Question: The API call was successful but it says:
> Expected a value of type 'FutureOr<List>', but got one of type 'List'
Maybe I am assigning the value that I got in wrong format.

here is my product controller:
'''
var isLoading = true.obs;
RxList<WelcomeElement> productList = <WelcomeElement>[].obs;
@override
void onInit() {
fetchProducts();
super.onInit();
}
Future fetchProducts() async {
try {
isLoading(true);
var products = await RemoteServices.fetchProduct();
if (products != null) {
productList.assignAll(products);
}
} finally {
isLoading(false);
}
}
}
'''
And here is my remote_service file:
'''
class RemoteServices {
static List<WelcomeElement> productList = [];
static var client = http.Client();
static Future<List<WelcomeElement>> fetchProduct() async {
var response = await client.get("https://steakbox.com/getfood.php",
headers: {
"Accept": "application/json",
"Access-Control-Allow-Origin": "*"
});
if (response.statusCode == 200) {
var jsonString = json.decode(response.body);
print(jsonString);
return jsonString;
} else {
return null;
}
}
}
'''
And please have a look at my model (generated from quictype:
'''
List<dynamic> welcomeFromJson(String str) =>
List<dynamic>.from(json.decode(str).map((x) => x));
String welcomeToJson(List<dynamic> data) =>
json.encode(List<dynamic>.from(data.map((x) => x)));
class WelcomeElement {
WelcomeElement({
this.id,
this.name,
this.desc,
this.typeName,
this.cookingName,
this.minPrice,
this.maxPrice,
});
int id;
String name;
String desc;
String typeName;
String cookingName;
double minPrice;
double maxPrice;
factory WelcomeElement.fromJson(Map<String, dynamic> json) => WelcomeElement(
id: json["id"],
name: json["name"],
desc: json["desc"],
typeName: json["type_name"],
cookingName: json["cooking_name"],
minPrice: json["minPrice"] == null ? null : json["minPrice"].toDouble(),
maxPrice: json["maxPrice"] == null ? null : json["maxPrice"].toDouble(),
);
Map<String, dynamic> toJson() => {
"id": id,
"name": name,
"desc": desc,
"type_name": typeName,
"cooking_name": cookingName,
"minPrice": minPrice == null ? null : minPrice,
"maxPrice": maxPrice == null ? null : maxPrice,
};
}
'''
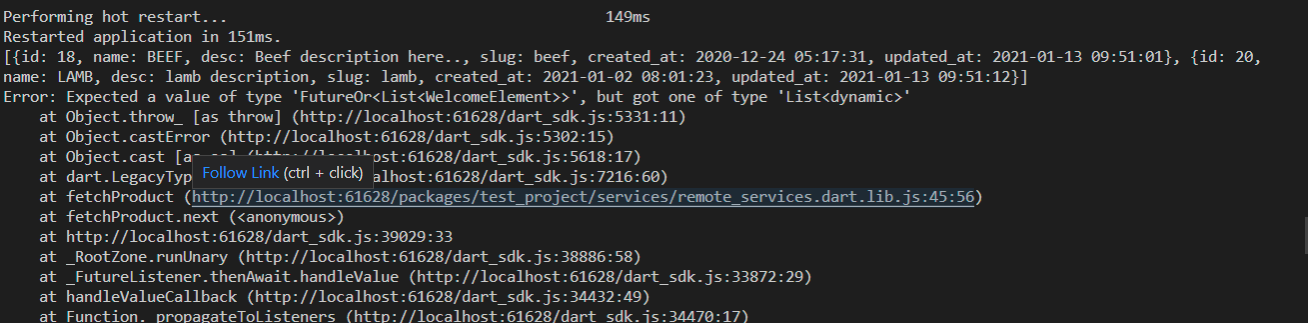
Answer: The problem is with the value returned by 'fetchProduct' method.
'''
static Future<List<WelcomeElement>> fetchProduct() async {
...
var jsonString = json.decode(response.body);
...
return jsonString;
...
}
'''
'json.decode' function doesn't know about the whole of data structure and for that reason it returns 'List<dynamic>', while you are trying to force it to cast it as 'List<WelcomeElement>'. You should use 'WelcomeElement.fromJson' by each element of 'jsonString'.
Code inserted.
NetService
'''
class NetService {
/* ---------------------------------------------------------------------------- */
static Future<T> getJson<T>(String url) {
return http.get(Uri.parse(url))
.then((response) {
if (response.statusCode == 200) {
return jsonDecode(response.body) as T;
}
print('Status Code : ${response.statusCode}...');
return null;
})
.catchError((err) => print(err));
}
}
'''
Main
'''
import 'package:_samples2/networking.dart';
class Food {
int id;
String name, desc, slug;
DateTime created_at, updated_at;
Food.fromJson(Map<String, dynamic> json) {
id = int.tryParse(json['id']);
name = json['name'];
desc = json['desc'];
slug = json['type_name'];
created_at = DateTime.tryParse(json['created_at']);
updated_at = DateTime.tryParse(json['updated_at']);
}
}
class SteakBox {
List data;
void fetchFood() async {
print('Start fetching...');
data = await NetService.getJson<List>('https://steakbox.com/getfood.php')
.whenComplete(() => print('Fetching done!'));
}
void formatData() {
if (data != null) {
foods = <Food>[];
data.forEach((e) => foods.add(Food.fromJson(e)));
}
}
}
void main(List<String> args) async {
var steakBox = SteakBox();
await steakBox.fetchFood();
print(steakBox.data);
steakBox.formatData();
print(steakBox.foods);
}
'''
Result
'''
Start fetching...
Fetching done!
[{id: 18, name: BEEF, desc: Beef description here.., slug: beef, created_at: 2020-12-24 05:17:31, updated_at: 2021-01-13 09:51:01}, {id: 20, name: LAMB, desc: lamb description, slug: lamb, created_at: 2021-01-02 08:01:23, updated_at: 2021-01-13 09:51:12}]
[Instance of 'Food', Instance of 'Food']
'''